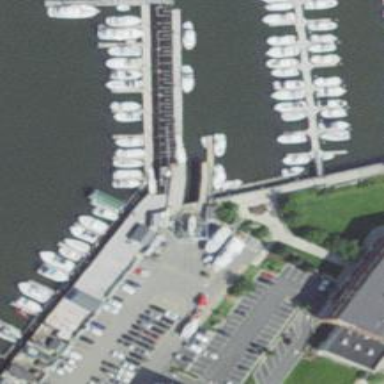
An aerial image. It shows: Marina on leisure land.